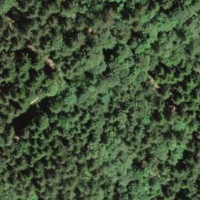
EUNIS habitat code: 44
Species observed at this site:
Tenthredo scrophulariae